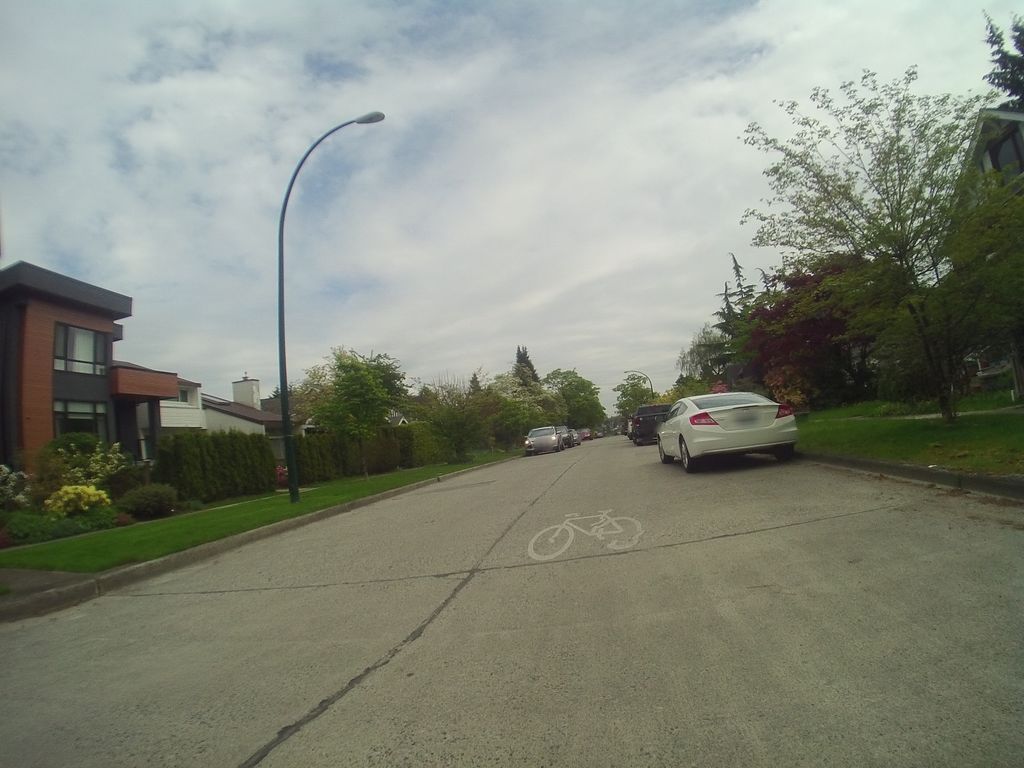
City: vancouver